Interaction volume radius: 10 \u00c5
Interaction volume height: 25 \u00c5
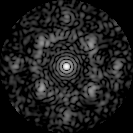
Disorder parameter: 0.6507